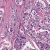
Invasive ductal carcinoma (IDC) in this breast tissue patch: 1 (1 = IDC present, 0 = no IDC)